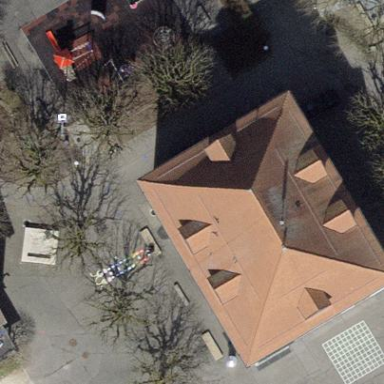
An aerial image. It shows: School building.